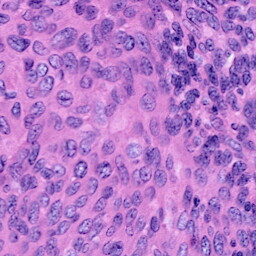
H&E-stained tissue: Cervix